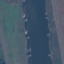
Land use / land cover: River